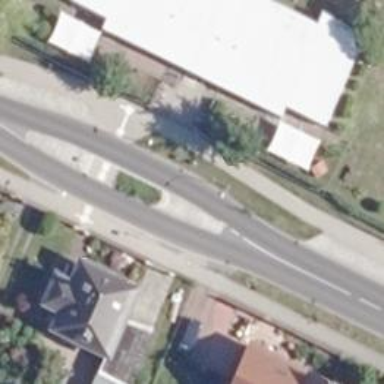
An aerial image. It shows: Tertiary road with asphalt surface. There is parallel parking on the left side of the street.